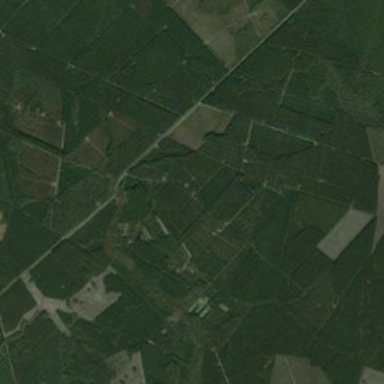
It is a large piece of farmland .